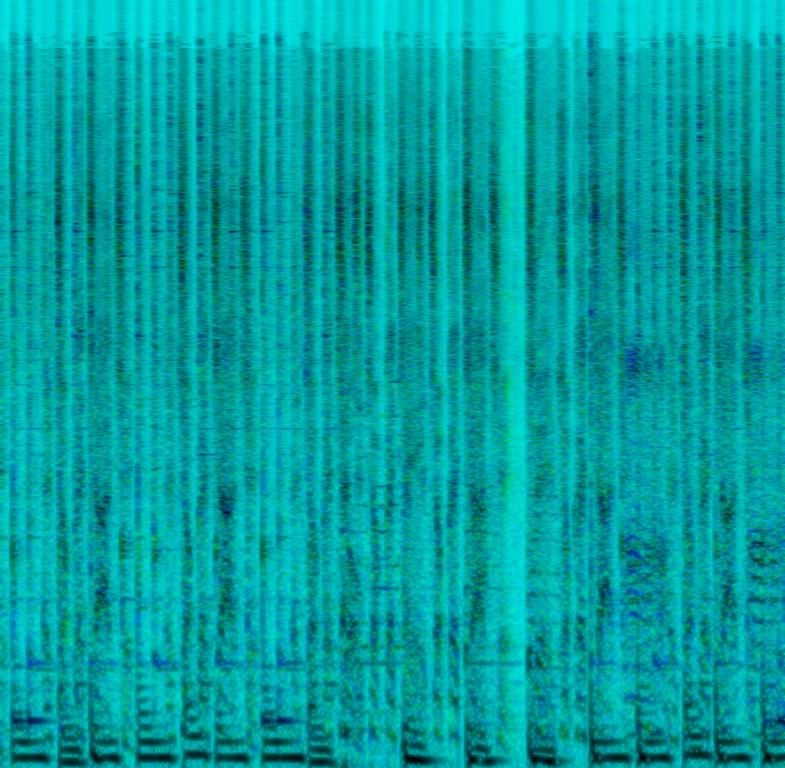
A male vocalist sings this spirited song. The tempo is fast with a fast keyboard harmony, boomy bass line, rhythmic drums, steel drums,congas and bongos, cymbal ride and sound of clapping. The song is upbeat, punchy, buoyant, spirited, energetic and youthful with a dance groove. This song is Latin Urbano.